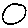
Label: circle